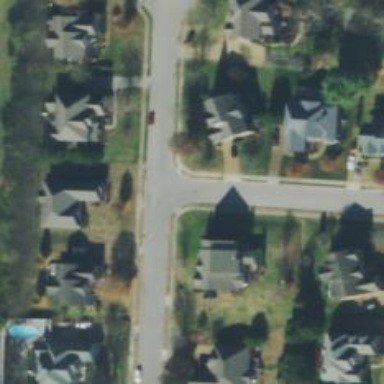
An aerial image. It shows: Residential road.